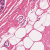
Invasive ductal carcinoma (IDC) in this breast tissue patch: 0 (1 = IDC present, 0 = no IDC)